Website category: book
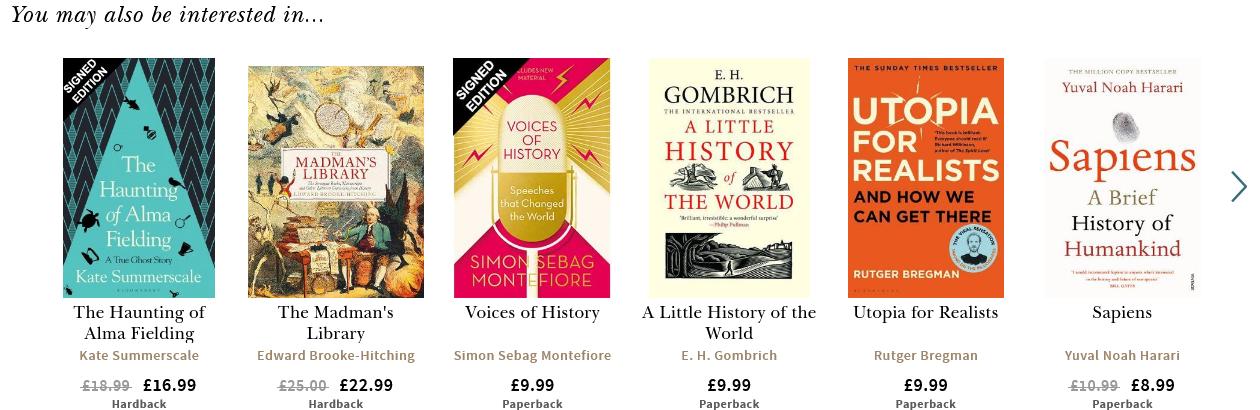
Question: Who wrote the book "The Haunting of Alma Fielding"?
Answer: Kate Summerscale

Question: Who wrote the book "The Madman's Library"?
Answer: Edward Brooke-Hitching

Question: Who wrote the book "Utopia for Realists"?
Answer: Rutger Bregman

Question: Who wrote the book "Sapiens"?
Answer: Yuval Noah Harari

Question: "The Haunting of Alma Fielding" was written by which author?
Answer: Kate Summerscale

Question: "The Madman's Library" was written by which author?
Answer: Edward Brooke-Hitching

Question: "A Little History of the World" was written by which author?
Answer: E. H. Gombrich

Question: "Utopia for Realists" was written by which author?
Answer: Rutger Bregman

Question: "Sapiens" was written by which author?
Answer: Yuval Noah Harari

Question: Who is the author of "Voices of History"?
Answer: Simon Sebag Montefiore

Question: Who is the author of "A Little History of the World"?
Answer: E. H. Gombrich

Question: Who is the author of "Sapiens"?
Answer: Yuval Noah Harari

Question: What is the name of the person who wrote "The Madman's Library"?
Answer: Edward Brooke-Hitching

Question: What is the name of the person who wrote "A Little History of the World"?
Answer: E. H. Gombrich

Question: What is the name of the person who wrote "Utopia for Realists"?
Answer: Rutger Bregman

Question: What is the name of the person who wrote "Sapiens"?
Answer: Yuval Noah Harari

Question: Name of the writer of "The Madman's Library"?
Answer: Edward Brooke-Hitching

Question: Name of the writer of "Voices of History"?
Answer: Simon Sebag Montefiore

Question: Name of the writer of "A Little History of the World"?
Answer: E. H. Gombrich

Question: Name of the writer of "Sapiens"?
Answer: Yuval Noah Harari

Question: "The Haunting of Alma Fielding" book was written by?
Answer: Kate Summerscale

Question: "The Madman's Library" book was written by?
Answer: Edward Brooke-Hitching

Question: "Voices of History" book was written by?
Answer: Simon Sebag Montefiore

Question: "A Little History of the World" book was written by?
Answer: E. H. Gombrich

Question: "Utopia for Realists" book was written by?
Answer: Rutger Bregman

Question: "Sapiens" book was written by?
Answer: Yuval Noah Harari

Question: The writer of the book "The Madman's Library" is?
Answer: Edward Brooke-Hitching

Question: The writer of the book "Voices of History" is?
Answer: Simon Sebag Montefiore

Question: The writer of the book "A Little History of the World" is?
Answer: E. H. Gombrich

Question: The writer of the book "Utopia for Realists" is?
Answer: Rutger Bregman

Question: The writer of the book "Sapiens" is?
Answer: Yuval Noah Harari

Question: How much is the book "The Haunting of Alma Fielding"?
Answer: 16.99

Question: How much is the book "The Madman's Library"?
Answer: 22.99

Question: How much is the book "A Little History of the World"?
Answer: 9.99

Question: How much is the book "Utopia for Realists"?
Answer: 9.99

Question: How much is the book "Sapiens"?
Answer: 8.99

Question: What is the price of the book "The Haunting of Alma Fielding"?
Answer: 16.99

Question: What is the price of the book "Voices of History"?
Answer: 9.99

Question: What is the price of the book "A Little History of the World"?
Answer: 9.99

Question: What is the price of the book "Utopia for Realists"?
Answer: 9.99

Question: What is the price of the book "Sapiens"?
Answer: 8.99

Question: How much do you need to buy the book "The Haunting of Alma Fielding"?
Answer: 16.99

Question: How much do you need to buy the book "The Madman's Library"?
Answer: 22.99

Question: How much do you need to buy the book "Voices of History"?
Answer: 9.99

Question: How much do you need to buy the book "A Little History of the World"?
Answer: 9.99

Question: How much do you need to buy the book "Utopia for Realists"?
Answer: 9.99

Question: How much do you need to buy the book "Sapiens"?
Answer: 8.99

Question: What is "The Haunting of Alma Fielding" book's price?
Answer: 16.99

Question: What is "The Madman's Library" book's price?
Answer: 22.99

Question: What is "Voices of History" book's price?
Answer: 9.99

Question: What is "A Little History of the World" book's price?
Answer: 9.99

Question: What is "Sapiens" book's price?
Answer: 8.99

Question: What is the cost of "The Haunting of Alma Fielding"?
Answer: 16.99

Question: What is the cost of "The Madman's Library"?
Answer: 22.99

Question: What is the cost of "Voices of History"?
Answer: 9.99

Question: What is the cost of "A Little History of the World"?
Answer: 9.99

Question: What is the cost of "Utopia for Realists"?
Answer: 9.99

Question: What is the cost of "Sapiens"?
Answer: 8.99

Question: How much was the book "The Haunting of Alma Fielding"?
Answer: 16.99

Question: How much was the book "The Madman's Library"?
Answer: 22.99

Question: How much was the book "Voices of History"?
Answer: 9.99

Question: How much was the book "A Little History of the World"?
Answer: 9.99

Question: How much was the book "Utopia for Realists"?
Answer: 9.99

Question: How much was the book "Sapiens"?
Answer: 8.99